Interaction volume radius: 5 \u00c5
Interaction volume height: 10 \u00c5
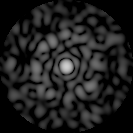
Disorder parameter: 0.8002